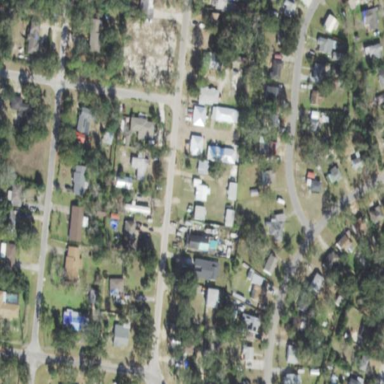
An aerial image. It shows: This residential area consists of single-family homes.